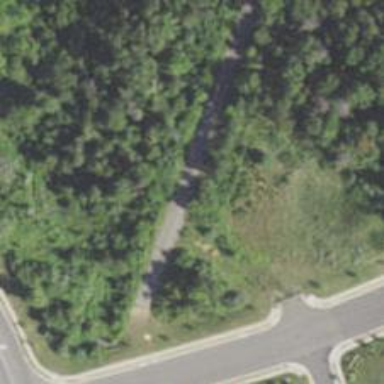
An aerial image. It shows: Abandoned motor vehicle road that has become path.